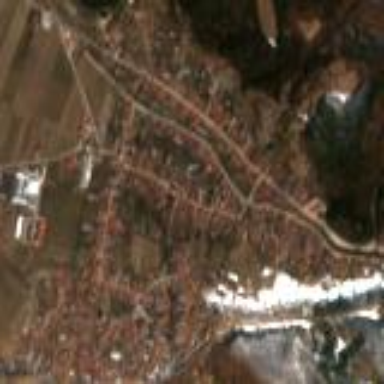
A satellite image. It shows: Residential area in village.